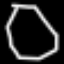
Label: octagon